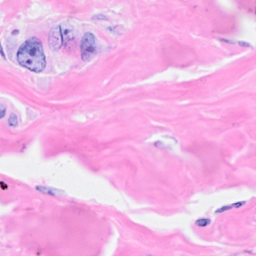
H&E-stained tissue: Breast